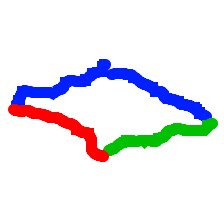
Shape: rhombus